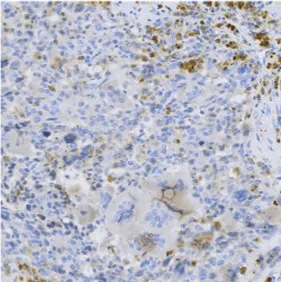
CK(+) (x100).
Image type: pathology (immunostaining)